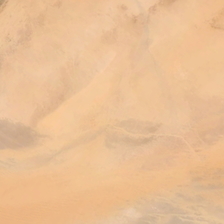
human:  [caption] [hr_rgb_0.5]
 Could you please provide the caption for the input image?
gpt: it is a piece of yellow desert .

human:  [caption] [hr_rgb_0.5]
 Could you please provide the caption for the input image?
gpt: it is a piece of yellow desert .

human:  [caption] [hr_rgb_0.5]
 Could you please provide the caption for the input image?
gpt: it is a piece of yellow desert .

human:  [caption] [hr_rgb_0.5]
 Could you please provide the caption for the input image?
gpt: it is a piece of yellow desert .

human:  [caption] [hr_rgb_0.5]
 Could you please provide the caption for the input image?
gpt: it is a piece of yellow desert .